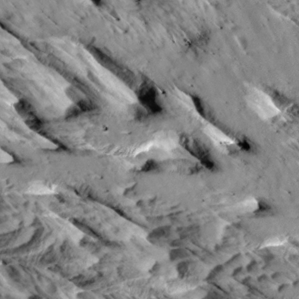
Label: non_frost